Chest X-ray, AP view. Patient: 81 years old, sex M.
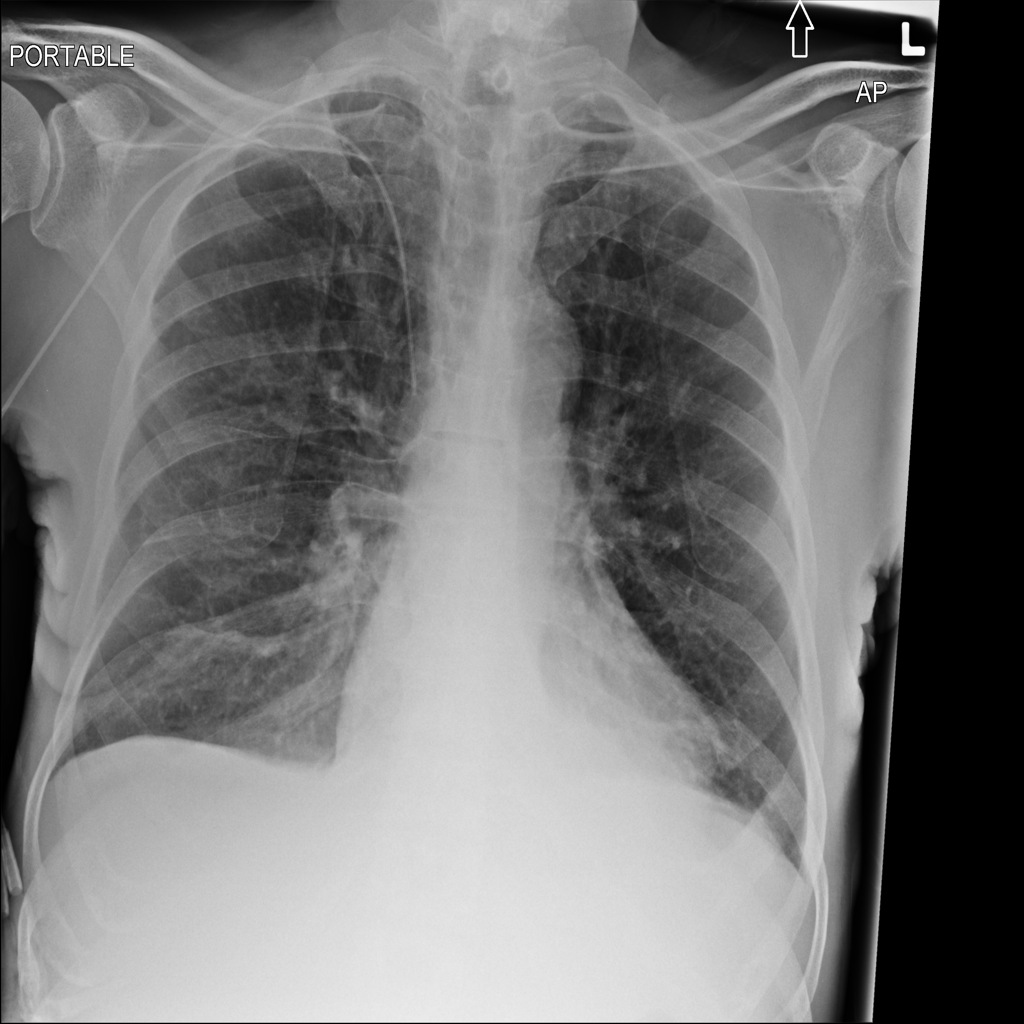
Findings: Atelectasis, Infiltration